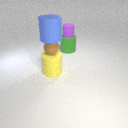
small brown rubber sphere below large blue rubber cylinder